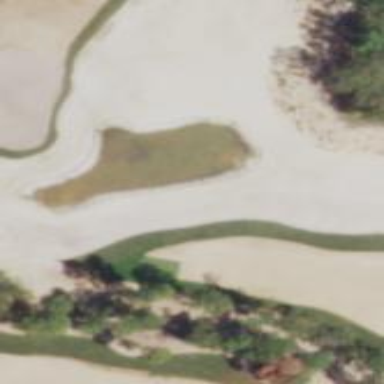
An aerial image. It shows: Water hazard on golf course.